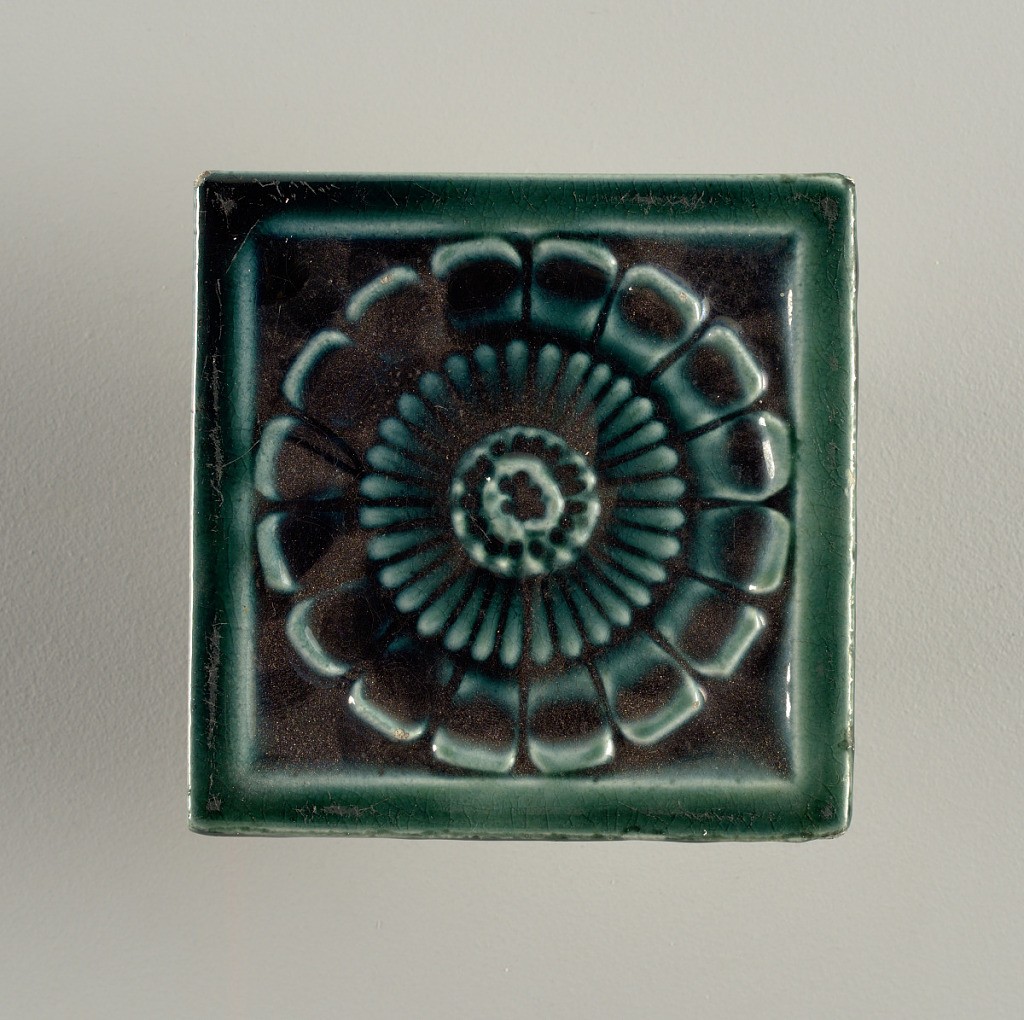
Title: Tile
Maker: J. & J. G. Low Art Tile Works, 1877 – 1883
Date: late 19th century
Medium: Glazed stoneware
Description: Molded, square tile made of white clay, reverse bears impressed inscription set in a double-line frame: J. & J.G. Low, Patent art Tile Works, Chelsea Mass. U.S.A., copyright 1881 by J. & J.G. Low". Face is decorated with a simple rosette framed in a plain, narrow border; glazed a dark crackle green.